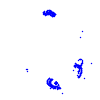
Particle: proton